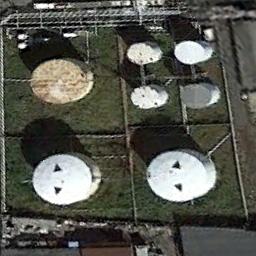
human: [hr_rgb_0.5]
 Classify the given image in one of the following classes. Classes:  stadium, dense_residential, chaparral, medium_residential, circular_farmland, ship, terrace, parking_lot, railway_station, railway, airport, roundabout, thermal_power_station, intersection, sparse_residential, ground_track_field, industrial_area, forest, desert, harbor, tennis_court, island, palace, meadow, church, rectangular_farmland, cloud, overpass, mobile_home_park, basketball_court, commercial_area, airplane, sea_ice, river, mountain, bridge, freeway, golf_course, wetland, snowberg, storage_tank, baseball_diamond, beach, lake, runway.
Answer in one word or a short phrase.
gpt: storage_tank